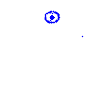
Particle: kaon